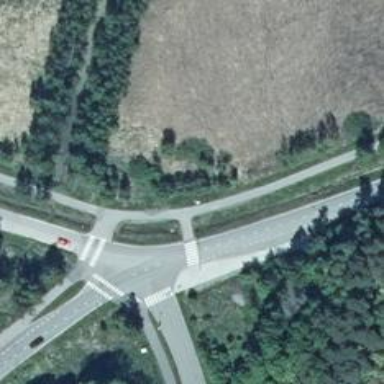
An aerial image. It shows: Uncontrolled zebra crossing.